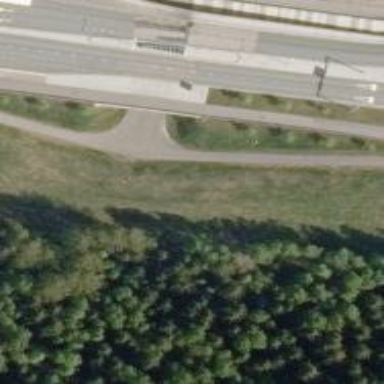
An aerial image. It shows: Asphalt cycleway.